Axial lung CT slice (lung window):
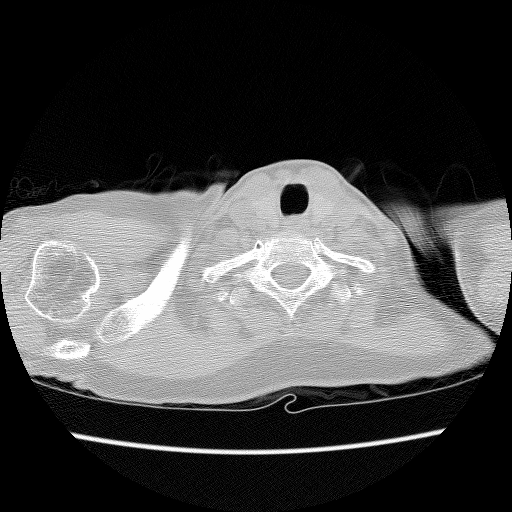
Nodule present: no